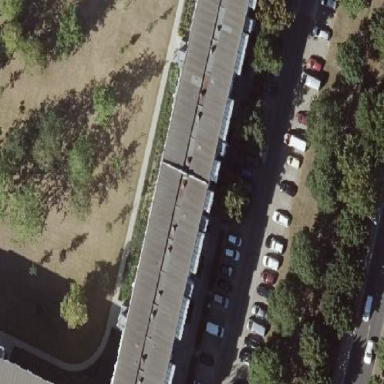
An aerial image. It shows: Street side parking area.